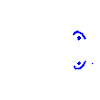
Particle: proton